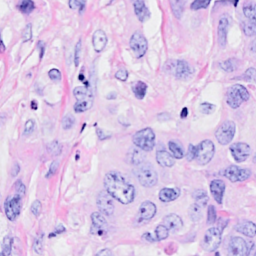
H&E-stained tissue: Breast